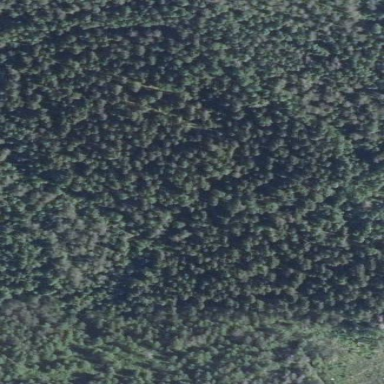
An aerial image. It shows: Woodland with needle-leaved trees.